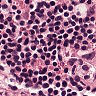
Metastatic tissue present: no